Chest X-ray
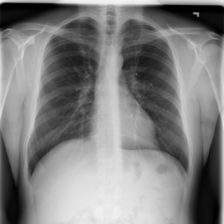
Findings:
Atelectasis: negative
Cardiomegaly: negative
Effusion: negative
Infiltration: positive
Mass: negative
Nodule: negative
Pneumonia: negative
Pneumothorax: negative
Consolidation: negative
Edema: negative
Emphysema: negative
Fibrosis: negative
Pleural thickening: negative
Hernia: negative